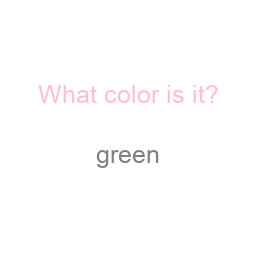
Color: gray
Color name shown: green
Background color: white
Question text color: pink